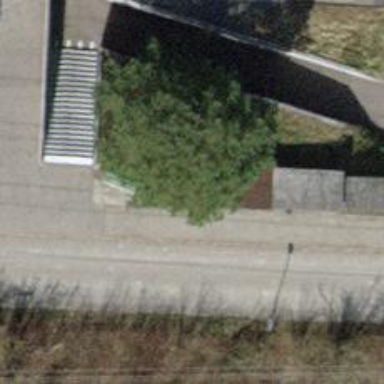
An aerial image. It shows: Bench.